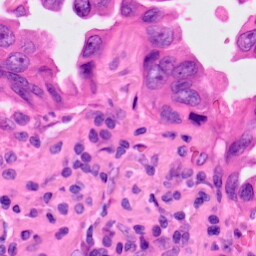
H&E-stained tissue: Lung